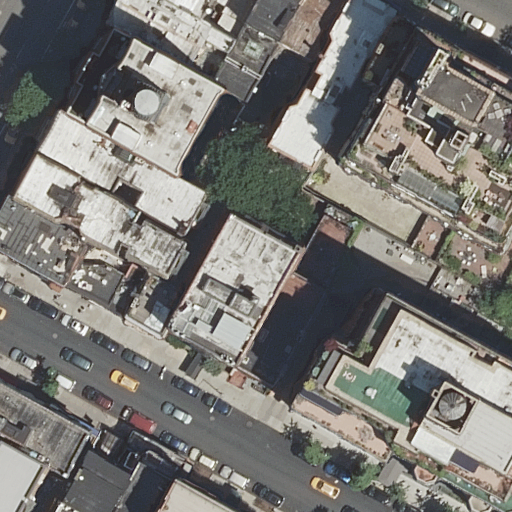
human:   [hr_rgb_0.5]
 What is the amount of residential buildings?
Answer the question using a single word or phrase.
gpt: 21

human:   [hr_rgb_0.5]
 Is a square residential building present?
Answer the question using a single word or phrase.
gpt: no

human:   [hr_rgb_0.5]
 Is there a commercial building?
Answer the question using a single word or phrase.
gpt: no

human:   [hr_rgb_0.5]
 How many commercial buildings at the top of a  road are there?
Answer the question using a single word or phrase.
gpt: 0

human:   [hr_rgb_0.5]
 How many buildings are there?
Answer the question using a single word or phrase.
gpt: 21

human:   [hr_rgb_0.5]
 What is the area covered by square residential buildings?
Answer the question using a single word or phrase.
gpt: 0m2

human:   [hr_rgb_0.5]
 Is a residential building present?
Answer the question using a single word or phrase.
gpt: yes

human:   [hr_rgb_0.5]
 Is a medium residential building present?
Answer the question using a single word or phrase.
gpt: yes

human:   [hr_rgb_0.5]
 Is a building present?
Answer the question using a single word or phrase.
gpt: yes

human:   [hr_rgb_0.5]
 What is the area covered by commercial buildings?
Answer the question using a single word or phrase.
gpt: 0m2

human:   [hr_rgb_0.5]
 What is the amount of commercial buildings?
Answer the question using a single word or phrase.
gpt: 0

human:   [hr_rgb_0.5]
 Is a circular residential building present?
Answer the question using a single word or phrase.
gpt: no

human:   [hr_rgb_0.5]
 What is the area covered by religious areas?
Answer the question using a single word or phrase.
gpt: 0m2

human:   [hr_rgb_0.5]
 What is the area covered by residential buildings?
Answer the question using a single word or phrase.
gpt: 6465m2

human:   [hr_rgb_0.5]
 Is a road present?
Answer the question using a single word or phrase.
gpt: yes

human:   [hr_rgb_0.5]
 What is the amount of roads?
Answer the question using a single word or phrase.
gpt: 3

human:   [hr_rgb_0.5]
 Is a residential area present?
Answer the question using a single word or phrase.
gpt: no

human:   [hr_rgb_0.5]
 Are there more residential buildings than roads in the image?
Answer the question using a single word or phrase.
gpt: yes

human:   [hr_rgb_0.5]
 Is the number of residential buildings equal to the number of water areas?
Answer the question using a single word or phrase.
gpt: no

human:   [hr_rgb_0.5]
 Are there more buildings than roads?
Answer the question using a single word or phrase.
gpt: yes

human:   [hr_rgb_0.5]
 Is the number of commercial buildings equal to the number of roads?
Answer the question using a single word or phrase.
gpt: no

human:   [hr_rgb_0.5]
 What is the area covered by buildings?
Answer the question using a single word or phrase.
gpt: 6465m2

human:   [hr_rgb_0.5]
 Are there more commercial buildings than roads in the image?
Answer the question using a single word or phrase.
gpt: no

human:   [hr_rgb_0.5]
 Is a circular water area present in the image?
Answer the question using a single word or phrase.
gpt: no

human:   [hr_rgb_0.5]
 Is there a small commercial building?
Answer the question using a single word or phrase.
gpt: no

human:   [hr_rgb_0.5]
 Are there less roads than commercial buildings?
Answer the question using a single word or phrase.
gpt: no

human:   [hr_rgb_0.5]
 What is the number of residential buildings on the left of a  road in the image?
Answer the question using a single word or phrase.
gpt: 19

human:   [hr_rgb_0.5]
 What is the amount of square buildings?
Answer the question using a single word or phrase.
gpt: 0

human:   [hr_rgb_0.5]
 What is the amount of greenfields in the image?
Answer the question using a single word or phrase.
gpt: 0

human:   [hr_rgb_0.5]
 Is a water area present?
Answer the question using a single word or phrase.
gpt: no

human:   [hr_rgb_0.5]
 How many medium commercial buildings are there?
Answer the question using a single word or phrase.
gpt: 0

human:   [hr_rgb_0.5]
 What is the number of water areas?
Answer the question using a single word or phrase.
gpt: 0

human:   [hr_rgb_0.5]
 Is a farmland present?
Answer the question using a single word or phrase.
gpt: no

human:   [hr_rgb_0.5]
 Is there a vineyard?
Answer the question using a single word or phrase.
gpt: no

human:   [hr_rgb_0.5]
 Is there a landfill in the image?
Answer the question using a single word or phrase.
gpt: no

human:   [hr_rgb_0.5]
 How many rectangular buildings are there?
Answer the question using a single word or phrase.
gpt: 9

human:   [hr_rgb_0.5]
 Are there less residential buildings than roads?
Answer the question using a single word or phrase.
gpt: no

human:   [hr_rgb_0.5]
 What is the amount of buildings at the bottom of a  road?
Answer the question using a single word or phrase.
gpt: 15

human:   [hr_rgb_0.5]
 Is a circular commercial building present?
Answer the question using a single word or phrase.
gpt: no

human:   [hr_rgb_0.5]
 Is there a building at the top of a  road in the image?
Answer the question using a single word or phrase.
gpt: yes

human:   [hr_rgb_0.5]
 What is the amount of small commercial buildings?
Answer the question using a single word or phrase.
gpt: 0

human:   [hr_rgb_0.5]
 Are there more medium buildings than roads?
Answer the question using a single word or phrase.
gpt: yes

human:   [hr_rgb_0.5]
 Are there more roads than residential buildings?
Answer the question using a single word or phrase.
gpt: no

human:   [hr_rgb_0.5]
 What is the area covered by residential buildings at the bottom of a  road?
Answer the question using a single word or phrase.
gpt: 5667m2

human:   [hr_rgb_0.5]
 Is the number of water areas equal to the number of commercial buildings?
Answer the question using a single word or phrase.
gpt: yes

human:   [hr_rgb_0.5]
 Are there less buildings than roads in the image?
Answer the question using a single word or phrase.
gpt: no

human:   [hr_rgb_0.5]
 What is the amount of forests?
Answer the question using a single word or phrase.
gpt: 0

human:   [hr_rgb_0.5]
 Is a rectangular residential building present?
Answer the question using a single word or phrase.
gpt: yes

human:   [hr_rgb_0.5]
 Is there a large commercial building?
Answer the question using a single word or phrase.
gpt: no

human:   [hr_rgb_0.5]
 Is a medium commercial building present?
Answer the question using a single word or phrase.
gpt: no

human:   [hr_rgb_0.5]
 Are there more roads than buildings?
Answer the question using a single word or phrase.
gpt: no

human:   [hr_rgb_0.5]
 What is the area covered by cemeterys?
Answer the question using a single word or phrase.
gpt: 0m2

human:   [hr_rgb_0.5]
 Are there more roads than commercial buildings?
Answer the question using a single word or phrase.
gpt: yes

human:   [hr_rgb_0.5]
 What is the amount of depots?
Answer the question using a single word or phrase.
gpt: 0

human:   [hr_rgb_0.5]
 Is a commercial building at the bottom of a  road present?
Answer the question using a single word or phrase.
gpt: no

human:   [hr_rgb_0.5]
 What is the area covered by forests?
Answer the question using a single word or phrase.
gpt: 0m2

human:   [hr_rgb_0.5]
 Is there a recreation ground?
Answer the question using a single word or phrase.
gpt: no

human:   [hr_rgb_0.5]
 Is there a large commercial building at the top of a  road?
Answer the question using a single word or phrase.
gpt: no

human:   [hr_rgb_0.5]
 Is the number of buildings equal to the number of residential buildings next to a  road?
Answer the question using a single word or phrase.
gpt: yes

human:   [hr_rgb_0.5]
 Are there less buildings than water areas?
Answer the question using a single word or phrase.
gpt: no

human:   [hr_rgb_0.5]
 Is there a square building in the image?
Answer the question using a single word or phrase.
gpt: no

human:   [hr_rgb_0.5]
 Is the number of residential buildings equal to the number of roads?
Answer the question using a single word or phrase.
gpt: no

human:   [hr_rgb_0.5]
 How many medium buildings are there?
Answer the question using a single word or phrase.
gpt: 9

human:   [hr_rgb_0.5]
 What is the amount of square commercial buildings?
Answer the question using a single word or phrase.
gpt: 0